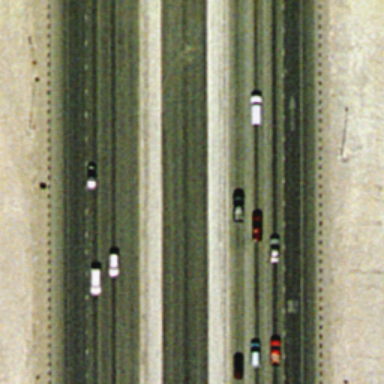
There are two straight freeways closed together .